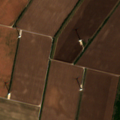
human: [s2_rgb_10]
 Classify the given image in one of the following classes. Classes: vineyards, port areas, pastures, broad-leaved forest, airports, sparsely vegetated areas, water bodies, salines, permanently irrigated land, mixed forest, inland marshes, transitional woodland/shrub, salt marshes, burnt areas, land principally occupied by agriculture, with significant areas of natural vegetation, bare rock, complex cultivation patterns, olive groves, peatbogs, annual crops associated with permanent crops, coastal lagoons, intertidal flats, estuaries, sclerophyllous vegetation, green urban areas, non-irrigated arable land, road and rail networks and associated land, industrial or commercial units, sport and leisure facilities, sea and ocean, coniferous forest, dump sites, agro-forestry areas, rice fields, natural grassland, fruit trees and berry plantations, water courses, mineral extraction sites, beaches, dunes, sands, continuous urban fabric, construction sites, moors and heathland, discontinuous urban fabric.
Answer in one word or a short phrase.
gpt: non-irrigated arable land, broad-leaved forest